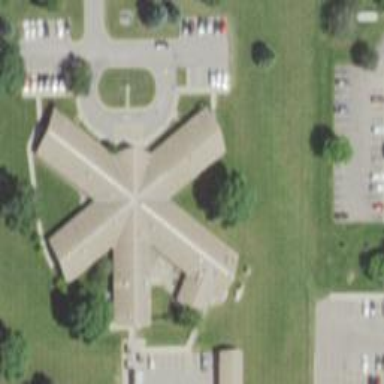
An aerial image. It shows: Nursing home.